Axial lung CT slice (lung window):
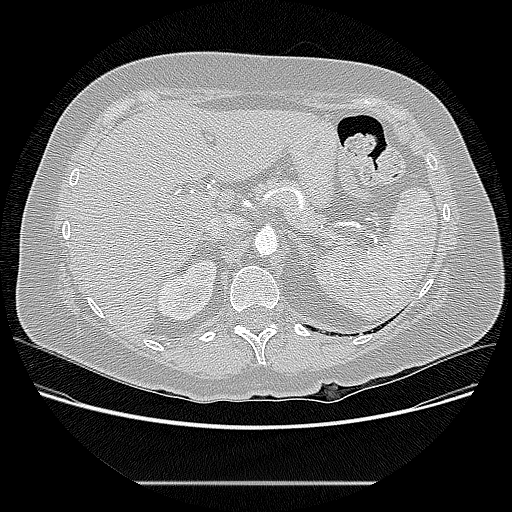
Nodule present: no